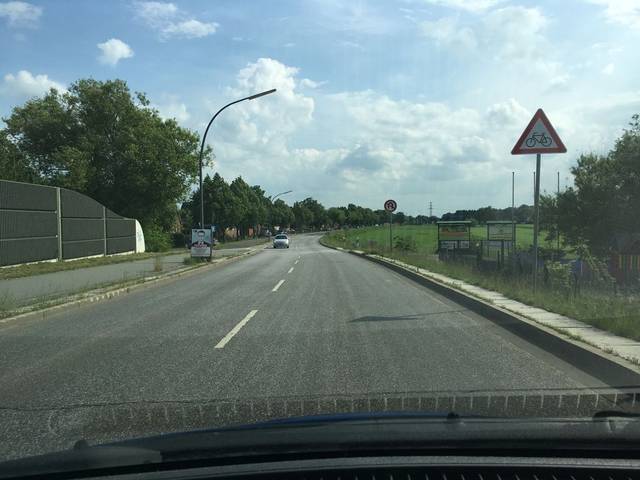
Region: Germany
Coordinates: 53.474, 10.239